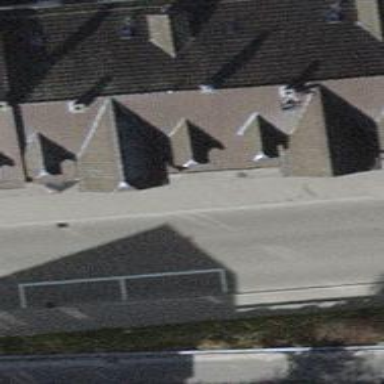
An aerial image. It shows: Beige apartment building with gabled roof made of roof tiles in rosy brown color. The roof is oriented across the building.